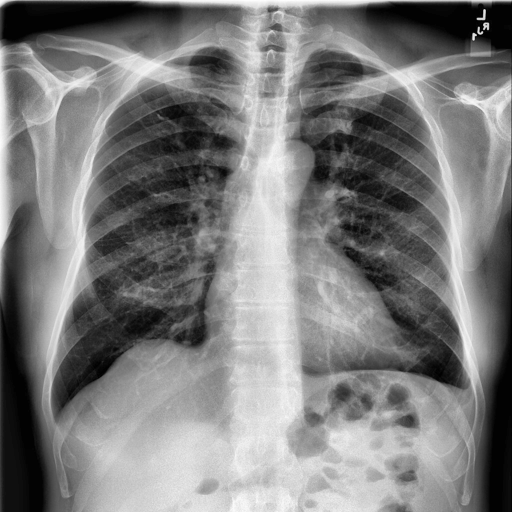
Finding: NORMAL